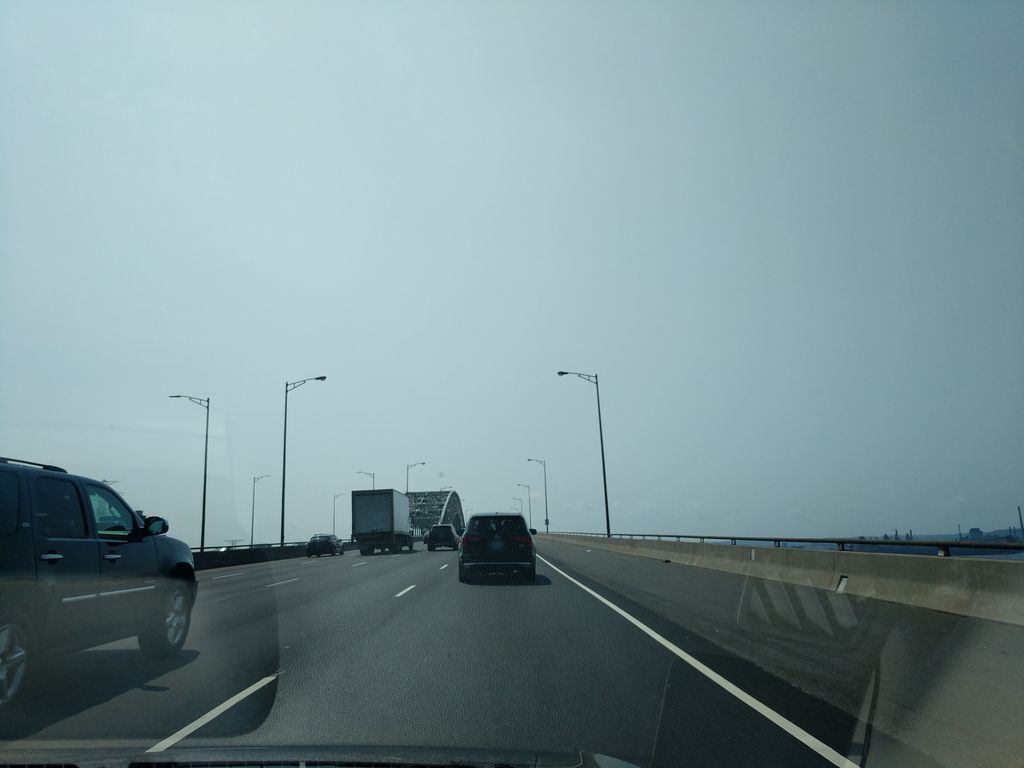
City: hamilton